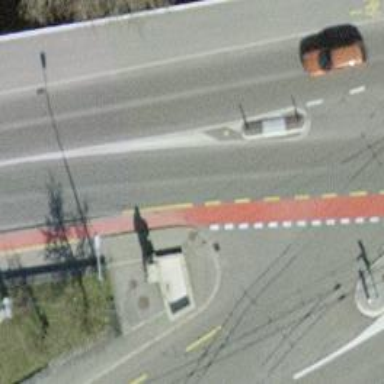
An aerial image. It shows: Primary highway with asphalt surface. There is cycle lane on the left side and trolley wires present.